Aerial crown-view tile of a tropical tree (Barro Colorado Island, Panama), acquired 20240716:
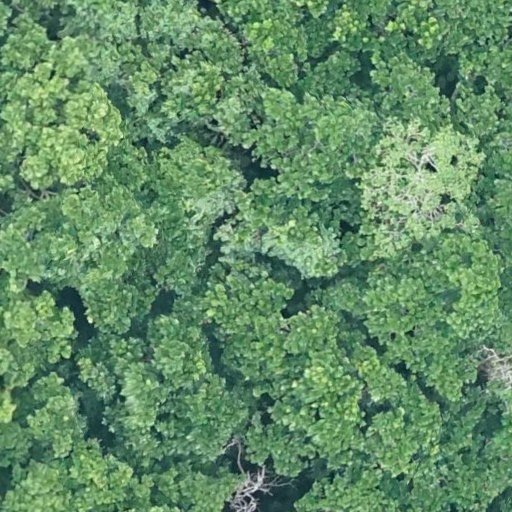
Species: Anacardium excelsum
GBIF accepted scientific name: Anacardium excelsum
Crown area: 1124.923 m²